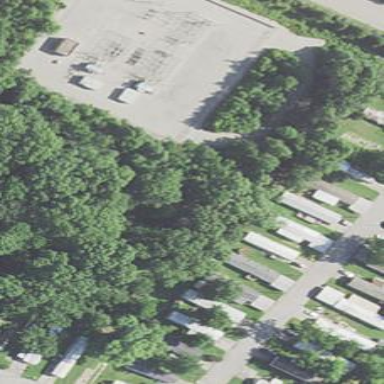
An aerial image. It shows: Power substation.